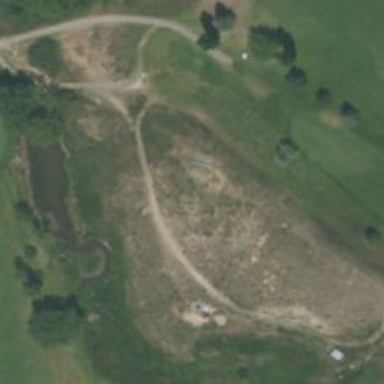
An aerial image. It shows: Service road used as golf cart path.